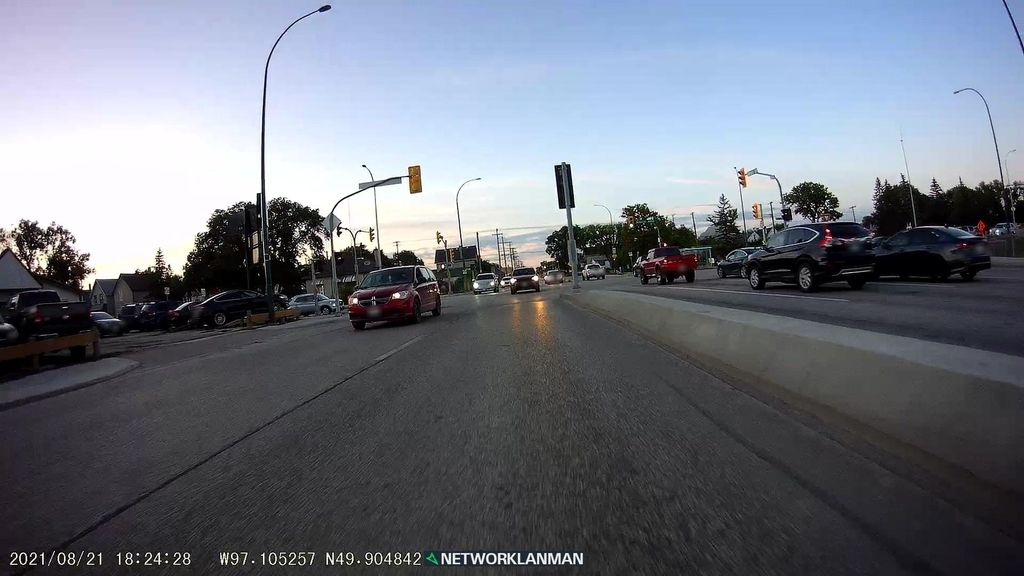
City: winnipeg